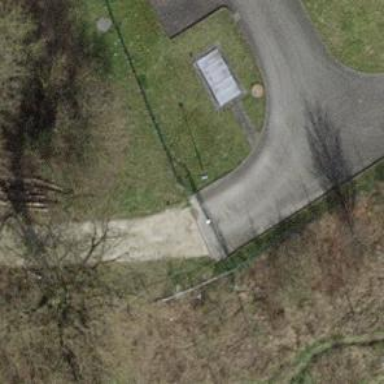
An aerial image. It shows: Gate.